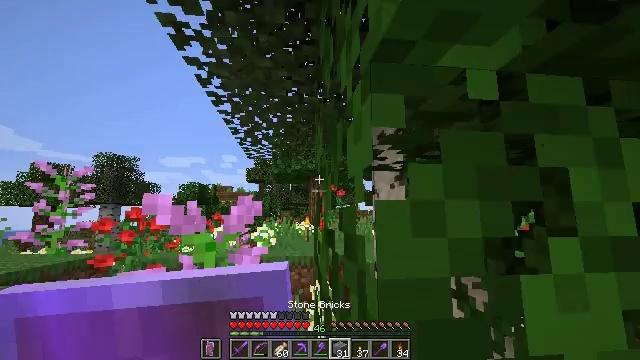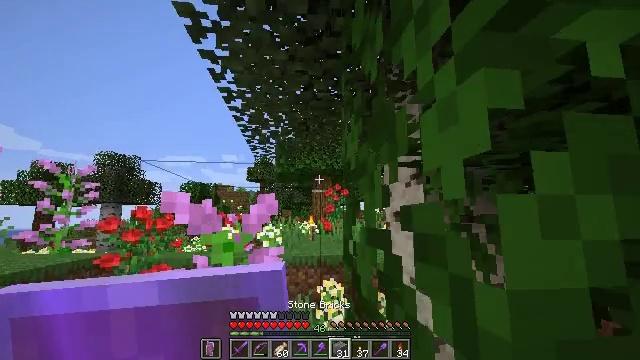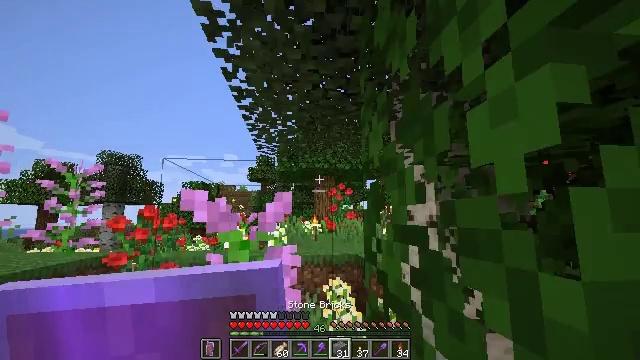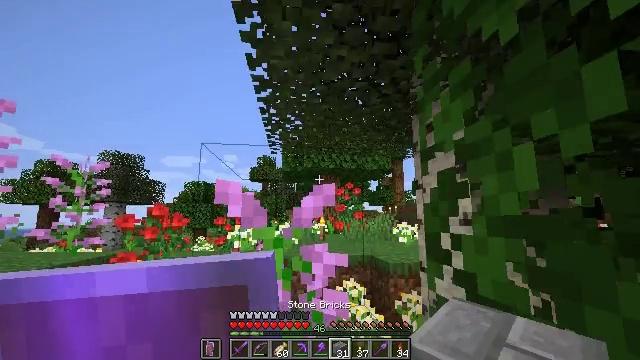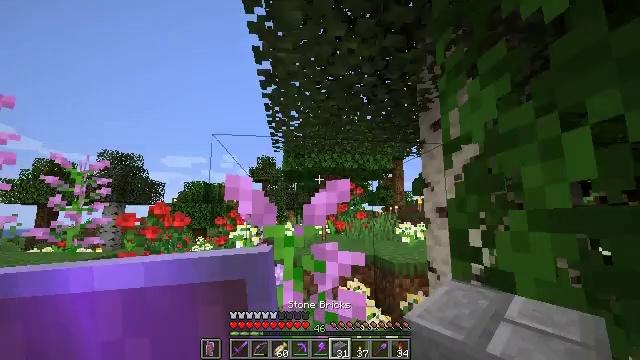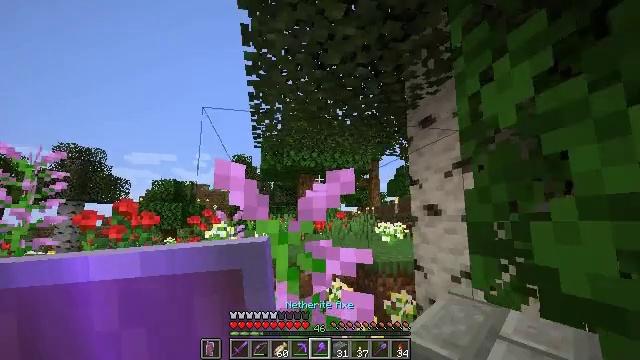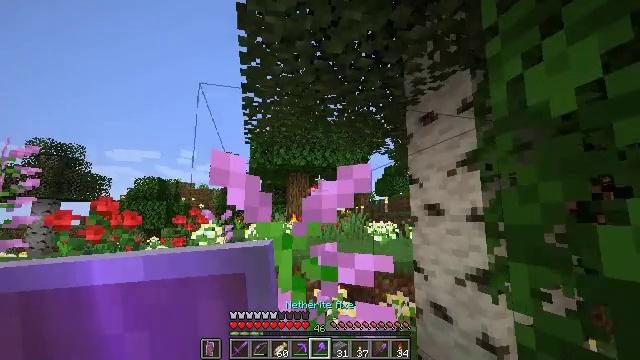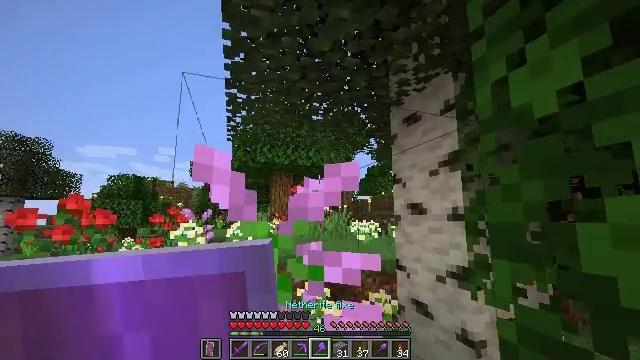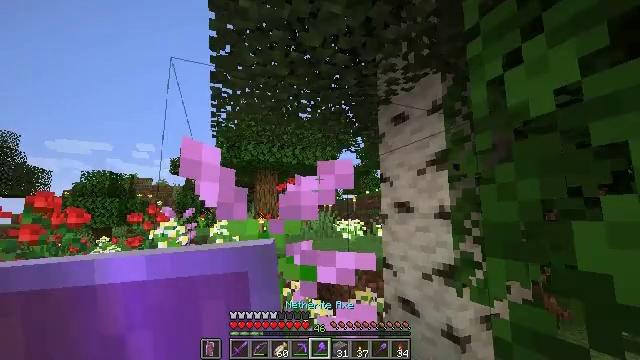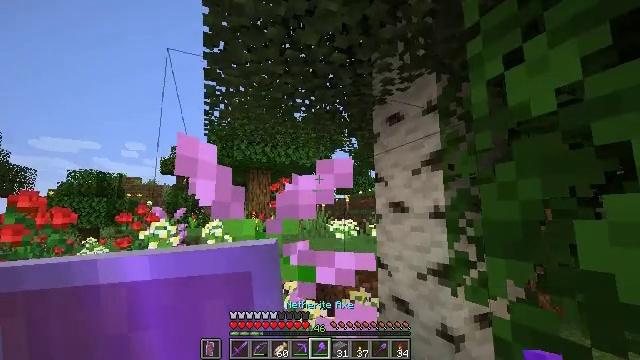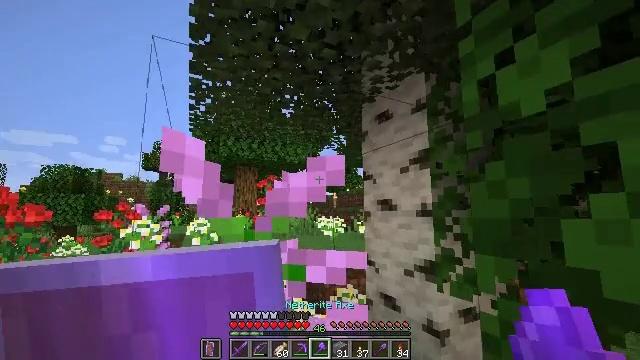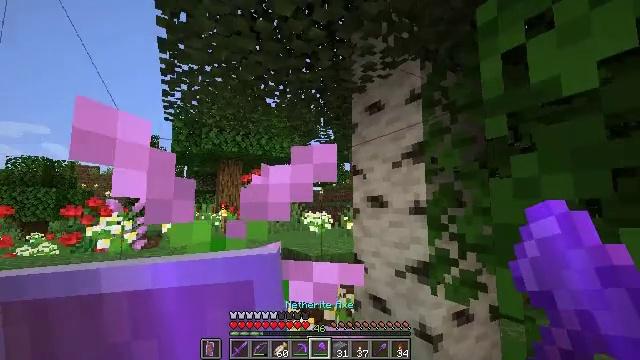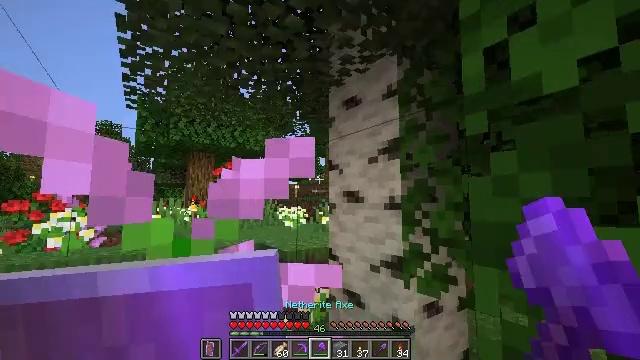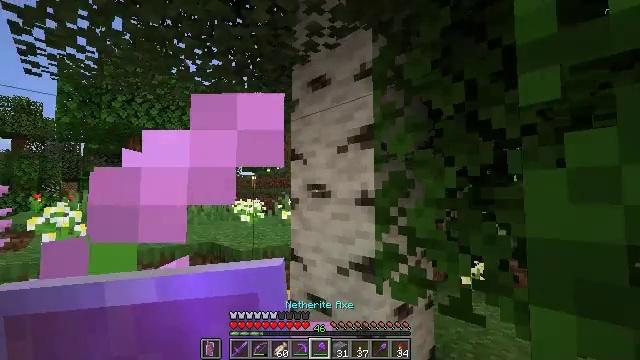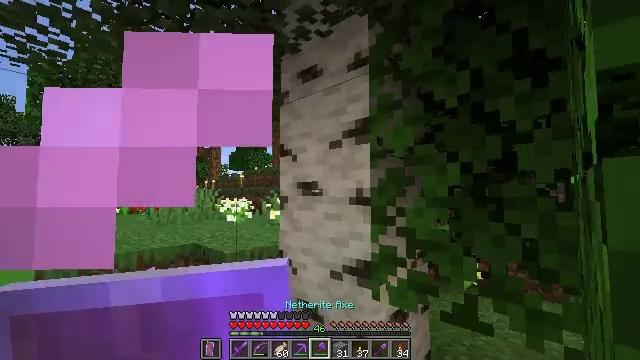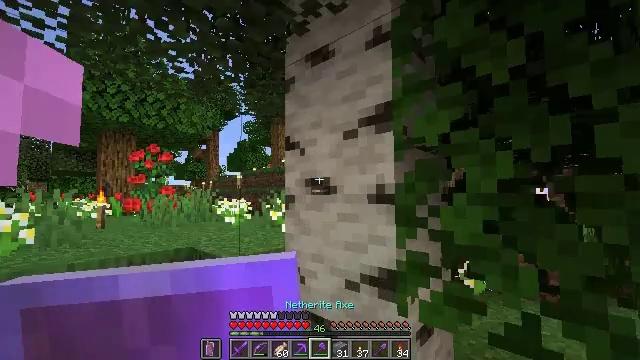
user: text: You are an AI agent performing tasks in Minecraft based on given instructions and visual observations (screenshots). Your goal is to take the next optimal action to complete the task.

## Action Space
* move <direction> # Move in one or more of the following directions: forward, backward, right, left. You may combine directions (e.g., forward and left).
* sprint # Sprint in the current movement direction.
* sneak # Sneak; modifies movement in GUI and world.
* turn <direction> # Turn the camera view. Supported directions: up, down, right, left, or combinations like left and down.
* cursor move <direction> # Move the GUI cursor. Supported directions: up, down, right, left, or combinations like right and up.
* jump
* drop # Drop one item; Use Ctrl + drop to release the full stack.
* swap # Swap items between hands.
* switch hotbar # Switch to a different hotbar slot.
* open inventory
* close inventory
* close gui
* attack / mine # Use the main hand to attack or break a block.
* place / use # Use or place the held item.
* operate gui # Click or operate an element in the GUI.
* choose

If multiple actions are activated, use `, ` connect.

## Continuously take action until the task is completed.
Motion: motion action
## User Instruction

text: Mine the birch log from the tree.
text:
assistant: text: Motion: move forward and move left
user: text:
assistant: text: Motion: move forward and move left
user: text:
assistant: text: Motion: move forward and move left
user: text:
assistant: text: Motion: move forward and move left
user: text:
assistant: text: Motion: move forward, turn right
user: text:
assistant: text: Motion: turn right
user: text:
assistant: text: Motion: turn right
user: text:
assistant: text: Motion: turn right
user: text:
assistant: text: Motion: turn right
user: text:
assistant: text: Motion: move forward, turn right
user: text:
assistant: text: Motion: move forward, turn right and down
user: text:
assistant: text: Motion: move forward, turn right and down
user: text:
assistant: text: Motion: move forward, turn right and down
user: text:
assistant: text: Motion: move forward, turn right
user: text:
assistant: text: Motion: move forward and move left
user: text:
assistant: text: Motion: move forward and move left
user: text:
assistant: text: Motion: move forward and move left, turn right
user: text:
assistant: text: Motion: move forward, turn right and up
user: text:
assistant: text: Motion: move forward, turn right and up
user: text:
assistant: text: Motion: turn right and up
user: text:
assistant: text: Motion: turn right
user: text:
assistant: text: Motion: no_op
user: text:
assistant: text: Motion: no_op
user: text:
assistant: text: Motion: no_op
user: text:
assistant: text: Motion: no_op
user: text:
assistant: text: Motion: attack / mine
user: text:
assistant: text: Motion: attack / mine
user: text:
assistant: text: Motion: turn up, attack / mine
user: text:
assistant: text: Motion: attack / mine
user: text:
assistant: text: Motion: attack / mine